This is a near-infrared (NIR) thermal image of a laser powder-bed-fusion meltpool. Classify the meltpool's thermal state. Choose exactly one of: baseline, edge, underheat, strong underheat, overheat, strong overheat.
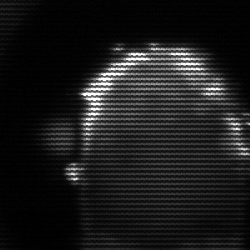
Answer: baseline